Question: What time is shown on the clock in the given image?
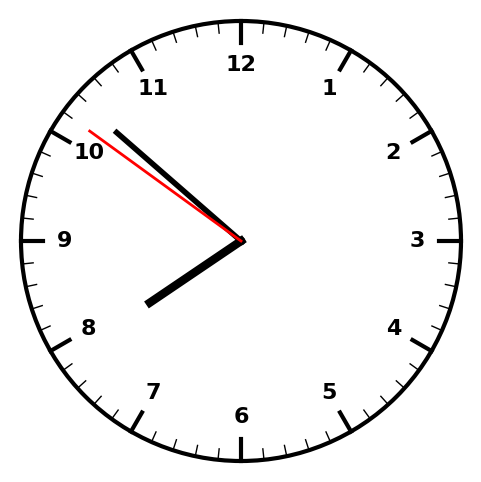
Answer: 07:51:51